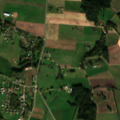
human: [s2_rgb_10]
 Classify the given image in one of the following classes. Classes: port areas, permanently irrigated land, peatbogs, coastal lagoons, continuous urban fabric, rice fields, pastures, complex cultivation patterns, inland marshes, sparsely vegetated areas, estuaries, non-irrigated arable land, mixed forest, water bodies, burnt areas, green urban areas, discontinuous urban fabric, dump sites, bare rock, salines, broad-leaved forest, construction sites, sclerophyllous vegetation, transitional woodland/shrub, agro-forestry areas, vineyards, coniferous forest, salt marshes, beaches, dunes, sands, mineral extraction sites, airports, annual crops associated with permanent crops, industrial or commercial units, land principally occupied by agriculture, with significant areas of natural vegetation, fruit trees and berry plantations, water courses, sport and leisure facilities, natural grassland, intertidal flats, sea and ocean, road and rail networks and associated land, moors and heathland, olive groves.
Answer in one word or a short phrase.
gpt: discontinuous urban fabric, non-irrigated arable land, pastures, complex cultivation patterns, land principally occupied by agriculture, with significant areas of natural vegetation, mixed forest